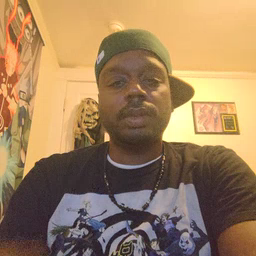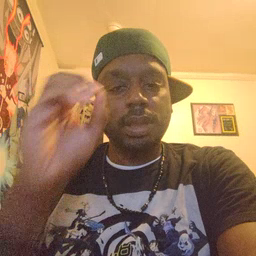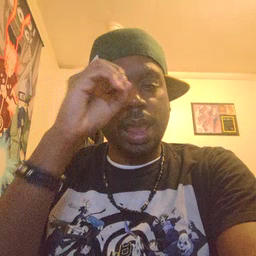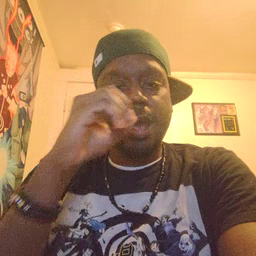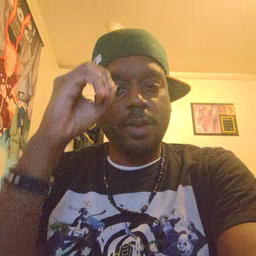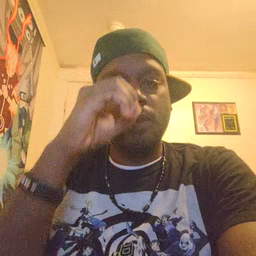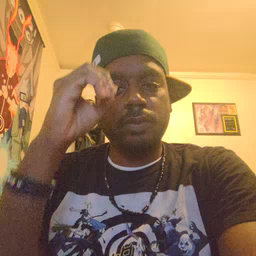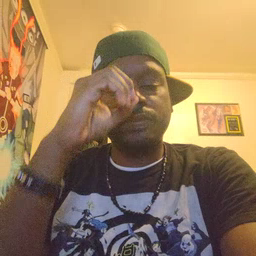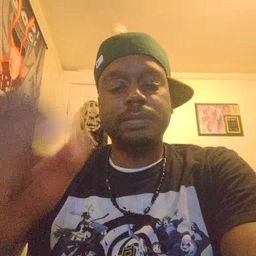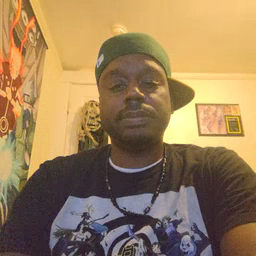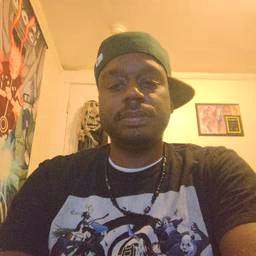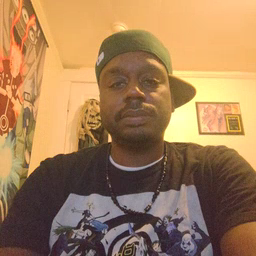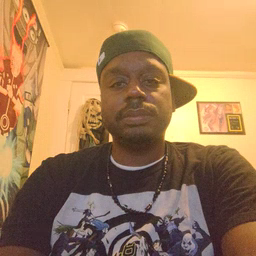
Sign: owl